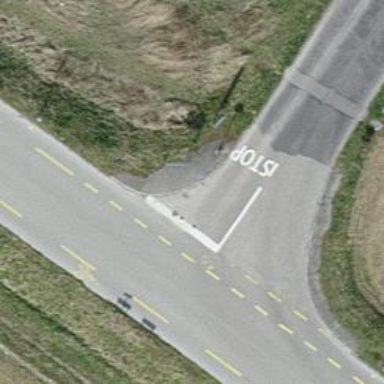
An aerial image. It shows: Stop road.